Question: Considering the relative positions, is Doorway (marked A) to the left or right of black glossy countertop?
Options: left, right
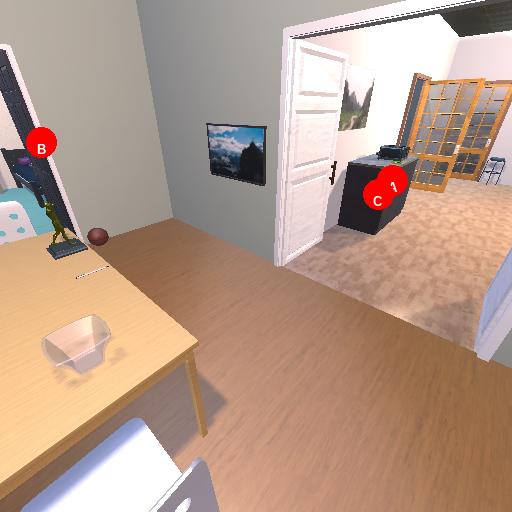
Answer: left